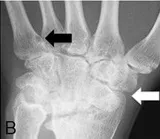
Left wrist demonstrating bone erosion (black arrow) and joint narrowing partially ankylosis and subluxation of the carpal bones (white arrow).
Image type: radiology (x_ray)